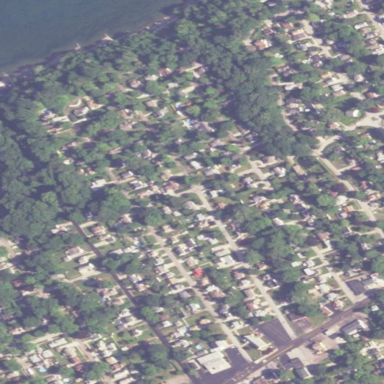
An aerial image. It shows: Neighborhood.